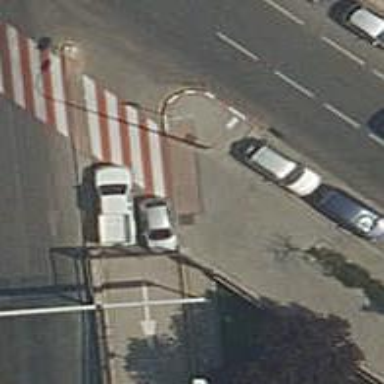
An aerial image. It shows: Sidewalk.